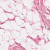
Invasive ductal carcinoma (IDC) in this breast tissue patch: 0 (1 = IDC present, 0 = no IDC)